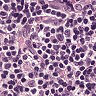
Metastatic tissue present: no